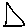
Label: triangle